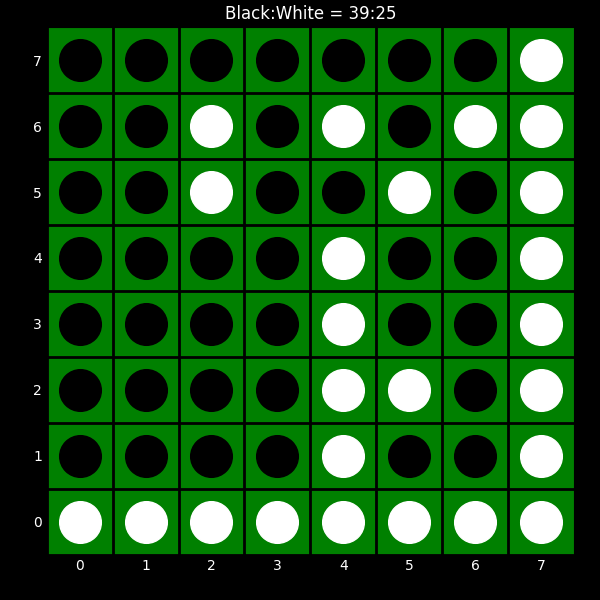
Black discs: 39
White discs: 25